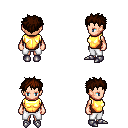
a pixel art fantasy rpg character, female body template, human, light skin, gold chest armor, white pants, brown bedhead hairstyle, metal boots, four views (front, back, left, right), 2x2 character sprite sheet, small pixel art, hard edges, no anti-aliasing